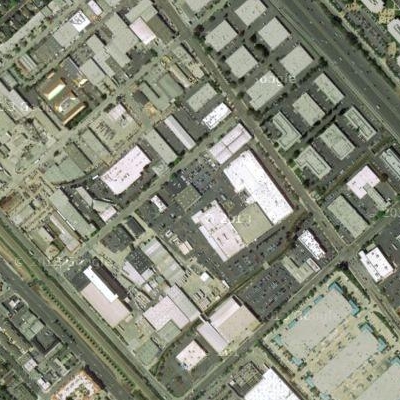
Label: Industry